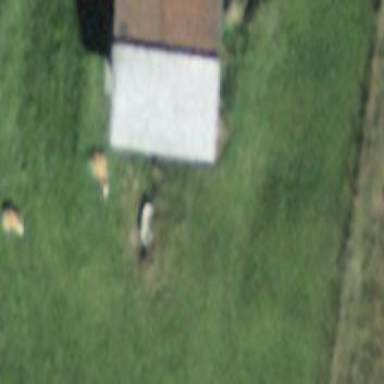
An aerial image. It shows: Rural barn.